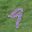
Label: 9